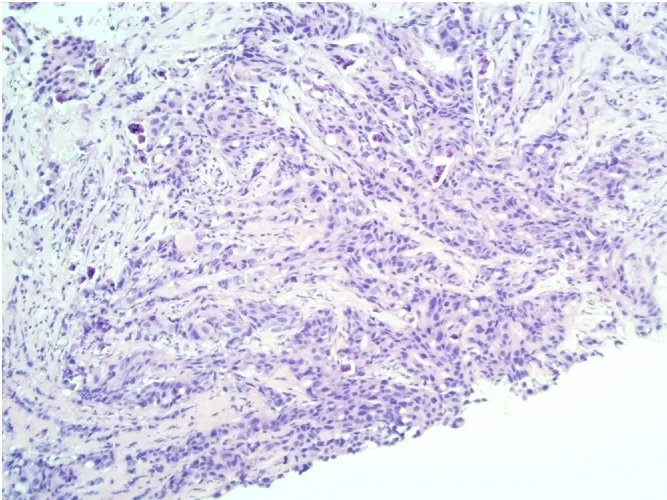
Left core biopsy.
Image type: pathology (h&e)